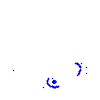
Particle: proton